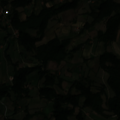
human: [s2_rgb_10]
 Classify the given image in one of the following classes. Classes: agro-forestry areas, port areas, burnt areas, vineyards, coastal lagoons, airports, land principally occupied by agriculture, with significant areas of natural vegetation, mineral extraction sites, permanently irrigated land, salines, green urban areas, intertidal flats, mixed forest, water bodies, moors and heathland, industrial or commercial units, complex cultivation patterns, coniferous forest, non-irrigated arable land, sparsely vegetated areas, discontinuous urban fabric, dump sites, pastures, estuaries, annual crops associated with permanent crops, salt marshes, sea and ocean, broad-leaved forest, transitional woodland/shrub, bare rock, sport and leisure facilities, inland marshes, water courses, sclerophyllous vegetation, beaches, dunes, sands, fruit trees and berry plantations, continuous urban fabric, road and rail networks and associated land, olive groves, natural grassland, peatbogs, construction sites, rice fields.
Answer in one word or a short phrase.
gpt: complex cultivation patterns, land principally occupied by agriculture, with significant areas of natural vegetation, broad-leaved forest